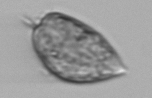
Label: Prorocentrum_micans